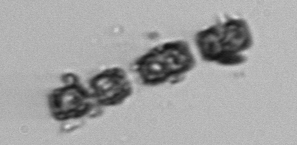
Label: Thalassiosira_TAG_external_detritus